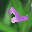
Label: 2